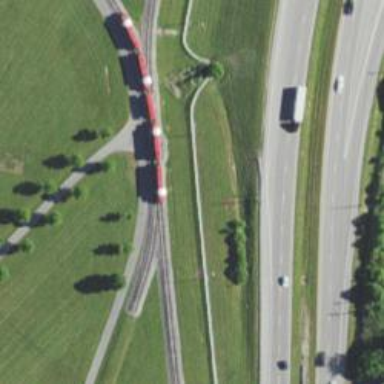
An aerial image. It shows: Preserved railway.